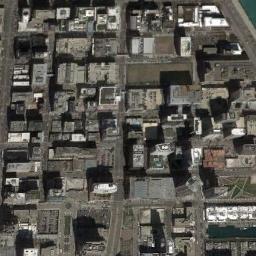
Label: commercial_area